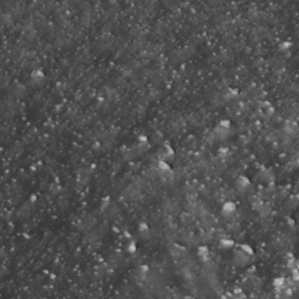
Label: non_frost